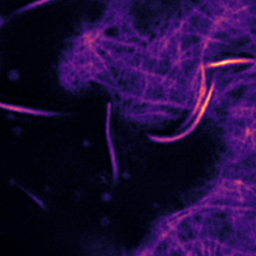
Label: Super-resolution F-actin image